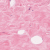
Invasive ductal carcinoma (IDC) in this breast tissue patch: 0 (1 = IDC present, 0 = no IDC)